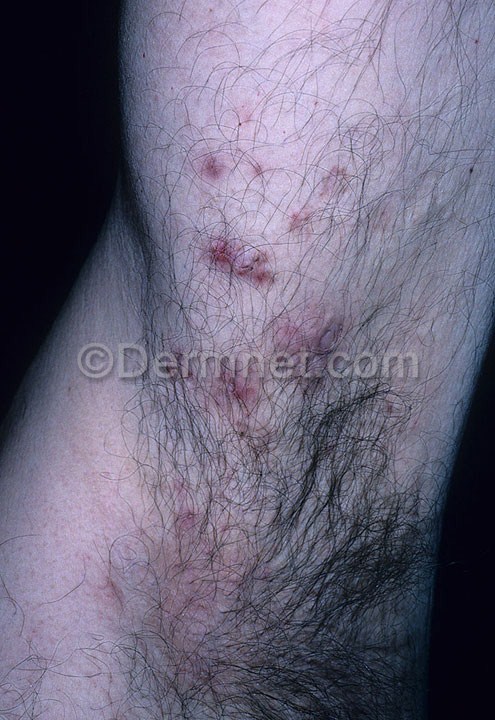
Disease: Acne and Rosacea Photos